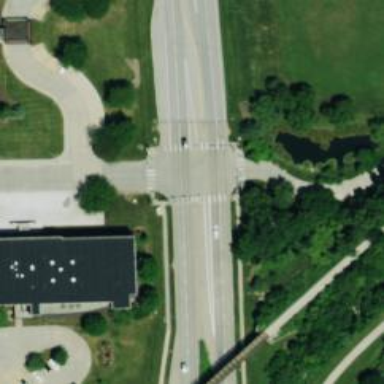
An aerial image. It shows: Zebra crossing on the road.